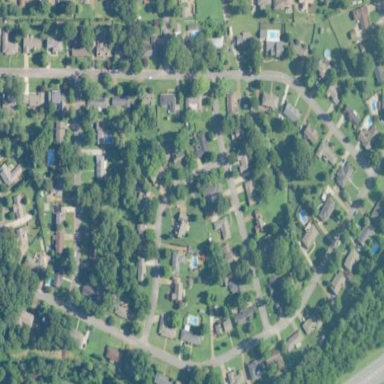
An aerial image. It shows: Residential area within neighborhood.